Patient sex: M
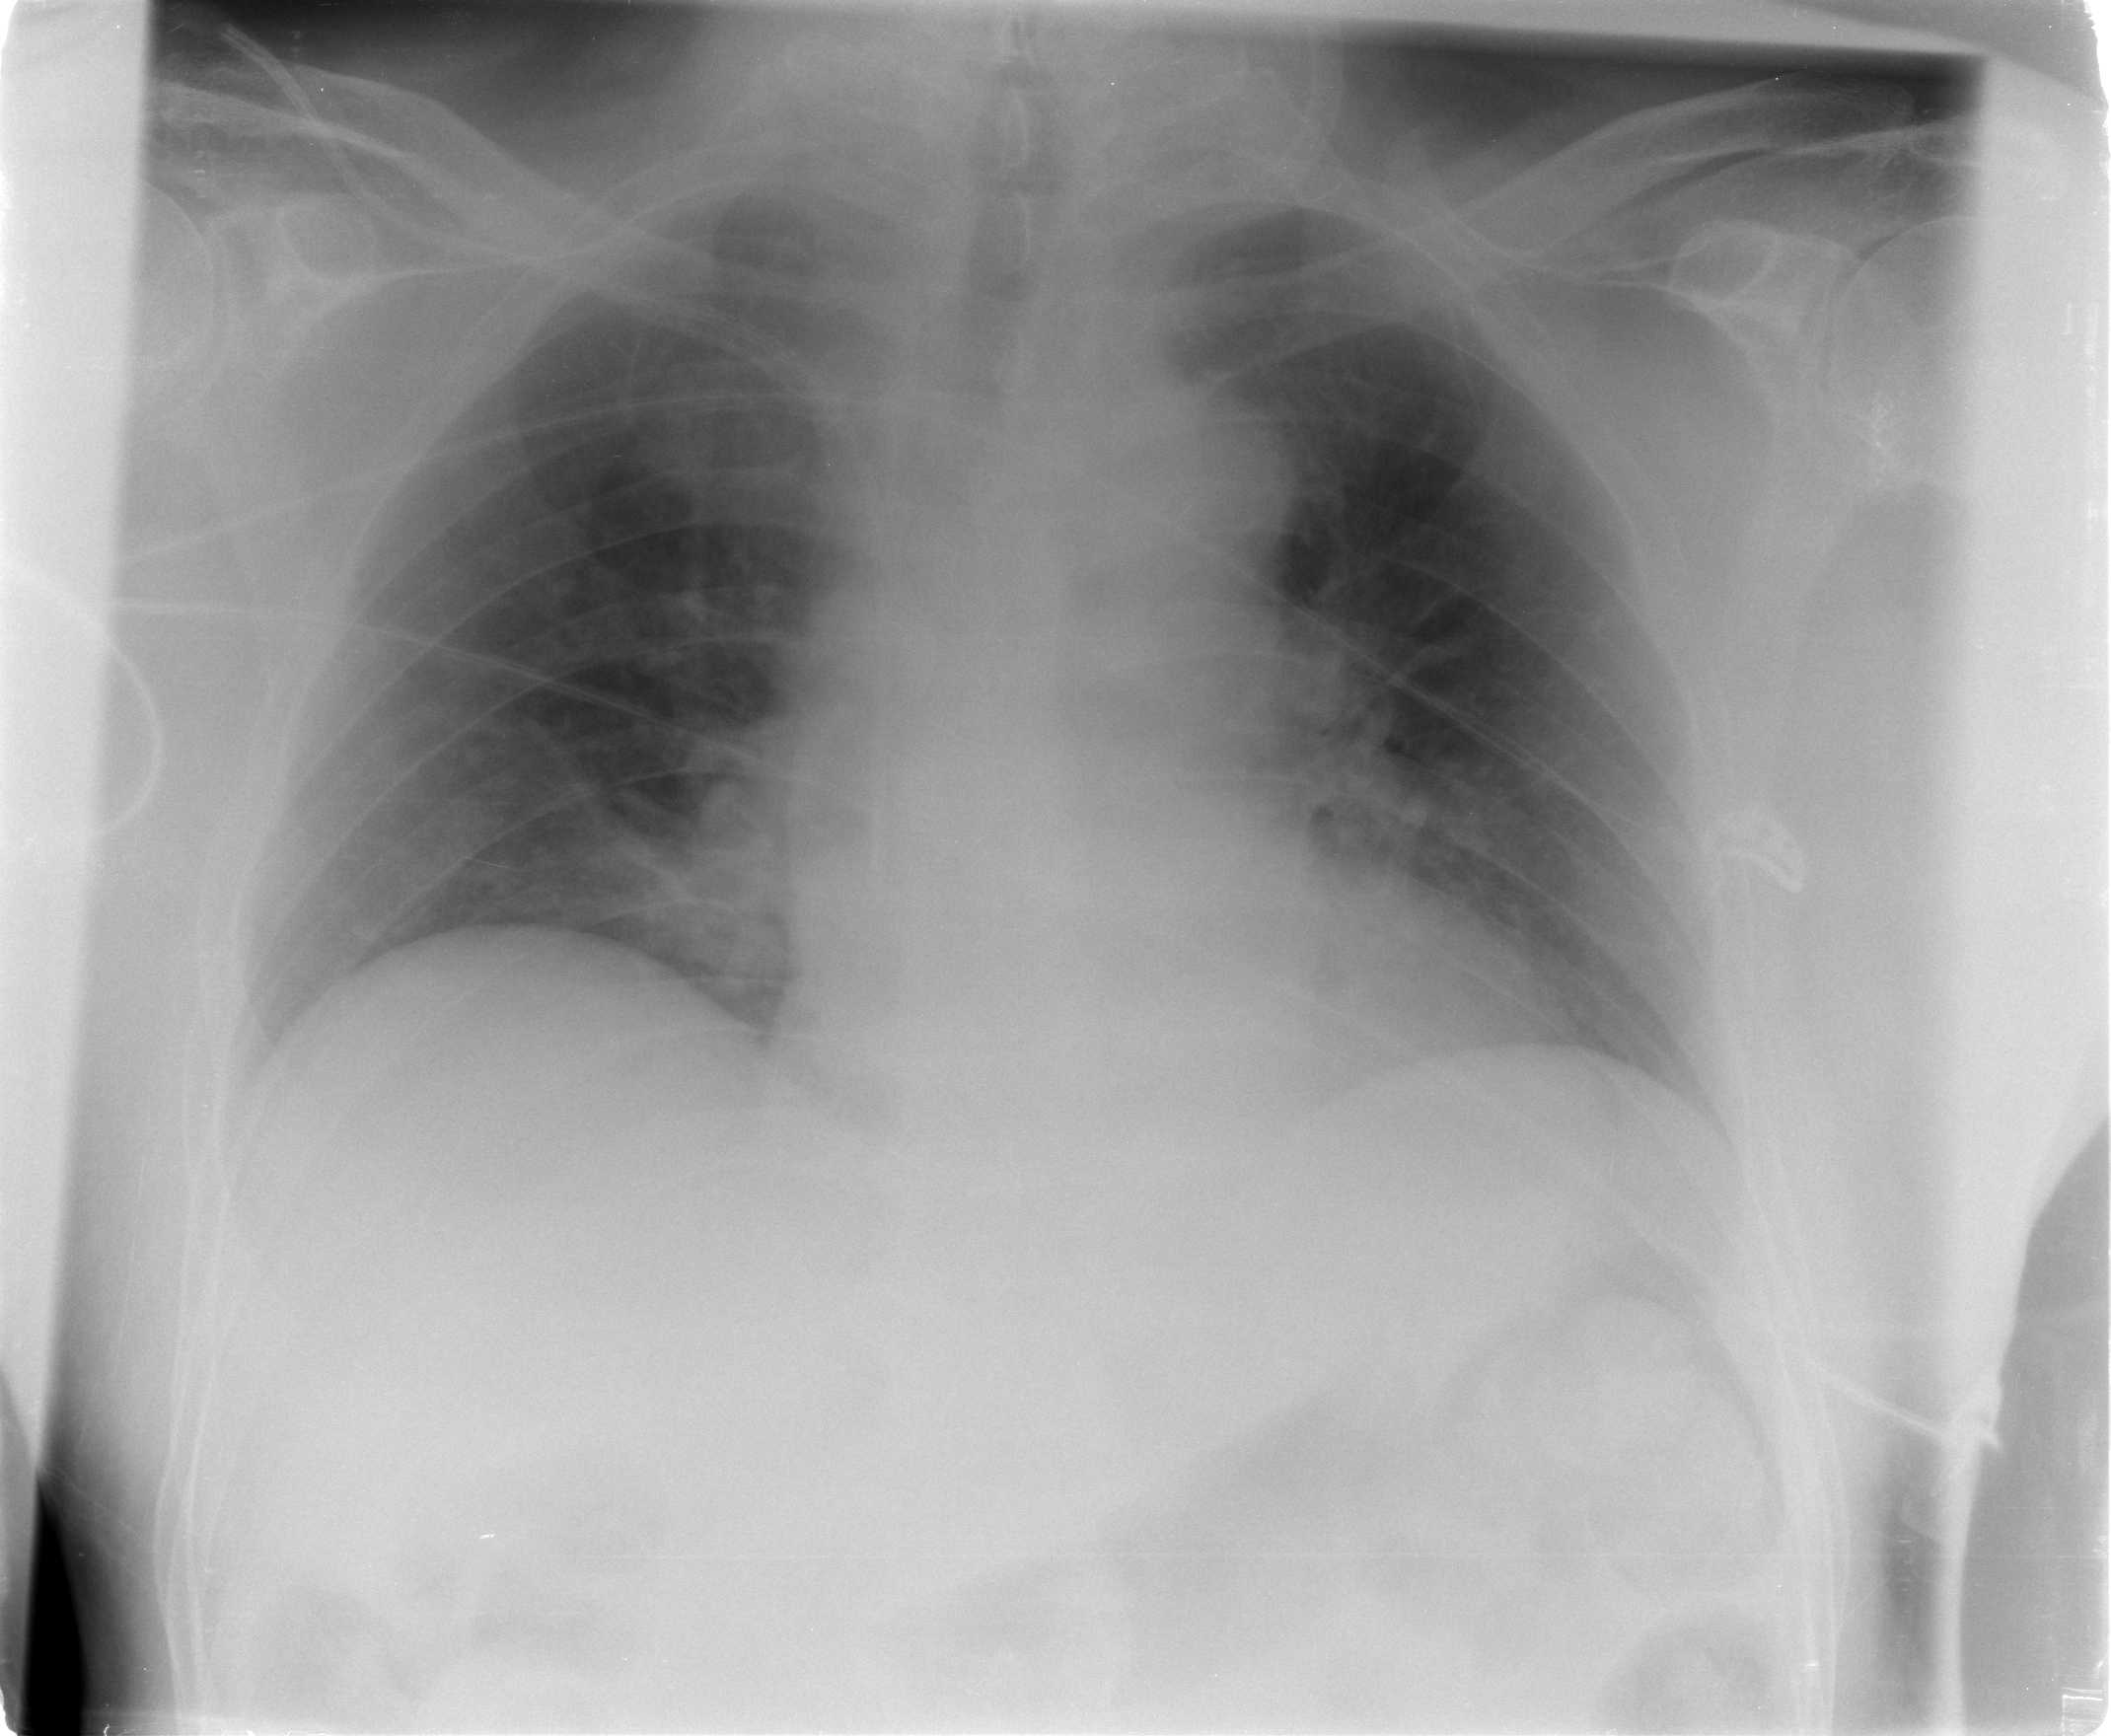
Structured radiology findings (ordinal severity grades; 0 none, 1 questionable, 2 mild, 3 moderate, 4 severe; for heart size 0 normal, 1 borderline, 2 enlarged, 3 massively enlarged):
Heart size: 2
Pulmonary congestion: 2
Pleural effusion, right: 0
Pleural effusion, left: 0
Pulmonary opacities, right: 0
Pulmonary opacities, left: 0
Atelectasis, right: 0
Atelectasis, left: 0